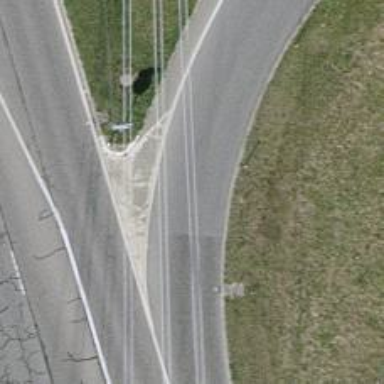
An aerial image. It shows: Tertiary link road with asphalt surface.